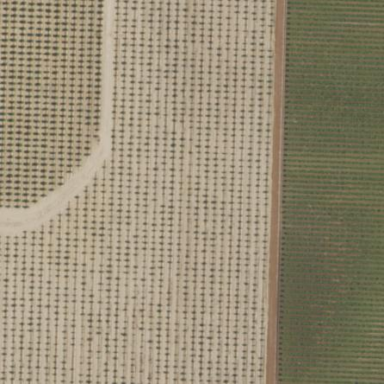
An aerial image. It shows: Vineyard.